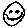
Label: smiley face